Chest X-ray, AP view. Patient: 59 years old, sex M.
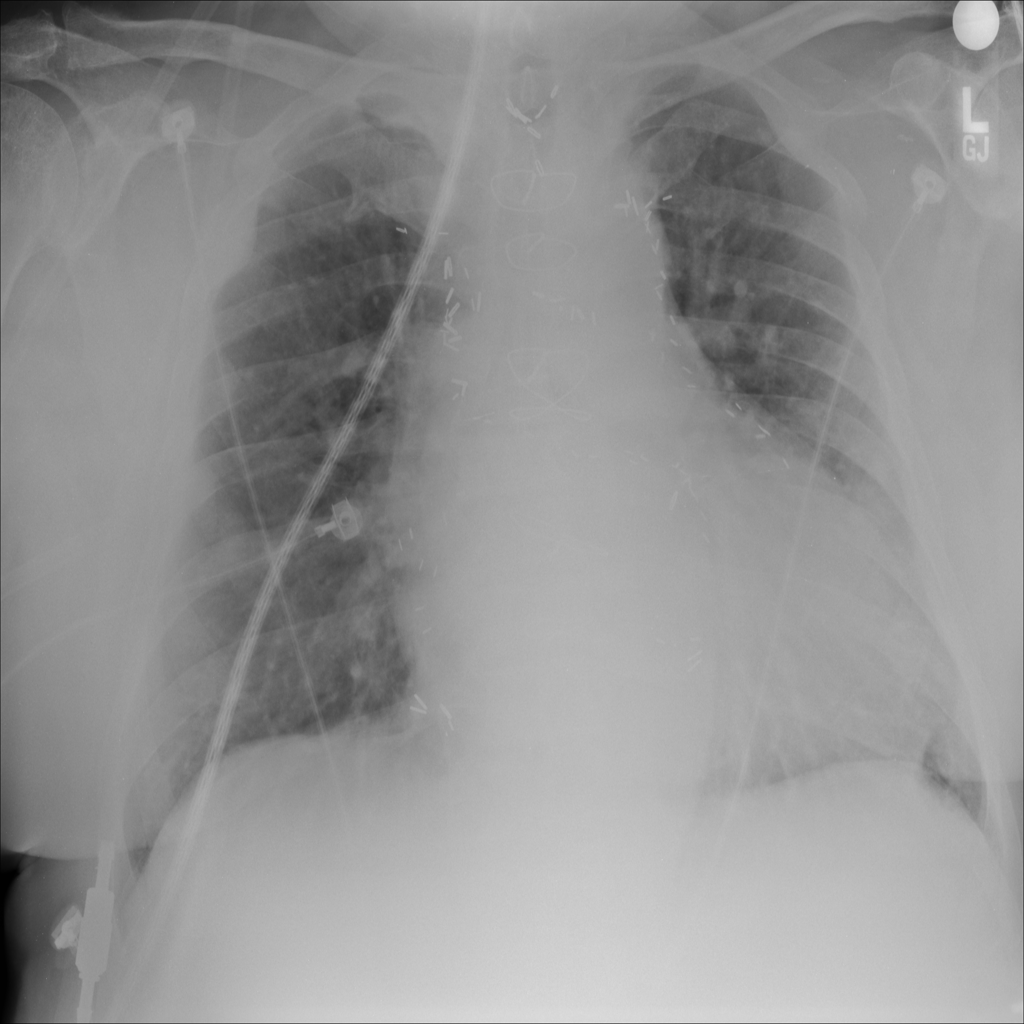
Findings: No Finding